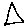
Label: triangle